Field crop: maize
Growth stage: 2
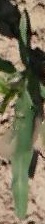
Species: maize